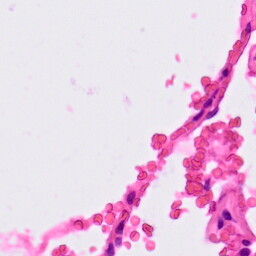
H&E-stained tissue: Lung